Question: The question I'm trying to solve is...
What is the value returned by the following function? Express your answer as a function of n.

'''
int v = 0;
int n = 100;
for (int i = 1; i <= n ; i++)
{
for( int j = n + 1; j < 2 * n; j++)
{
v = v + 1;
}
}
System.out.println(v);
'''
Seems like I'm missing something but I don't know what. =/ Thank you.
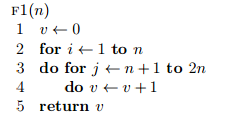
Answer: I don't want to give the whole answer away.
First of, our function looks like this.
'''
int v = 0;
for (int i = 1; i <= n; i++) {
for (int j = (n + 1); j <= (n*2); j++) {
v++;
}
}
System.out.println(v);
'''
So, depending on 'n' what will 'v' give us?
Let's try it, let's try for 'n = 1' to 20
'''
for (int n = 1; n < 20; n++) {
int v = 0;
for (int i = 1; i <= n; i++) {
for (int j = (n + 1); j <= (n*2); j++) {
v++;
}
}
System.out.println(v);
}
'''
Try that! If you still are curious give a poke here.
Hint #2. It is a very specific function, a very common.